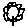
Label: flower